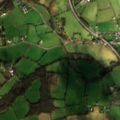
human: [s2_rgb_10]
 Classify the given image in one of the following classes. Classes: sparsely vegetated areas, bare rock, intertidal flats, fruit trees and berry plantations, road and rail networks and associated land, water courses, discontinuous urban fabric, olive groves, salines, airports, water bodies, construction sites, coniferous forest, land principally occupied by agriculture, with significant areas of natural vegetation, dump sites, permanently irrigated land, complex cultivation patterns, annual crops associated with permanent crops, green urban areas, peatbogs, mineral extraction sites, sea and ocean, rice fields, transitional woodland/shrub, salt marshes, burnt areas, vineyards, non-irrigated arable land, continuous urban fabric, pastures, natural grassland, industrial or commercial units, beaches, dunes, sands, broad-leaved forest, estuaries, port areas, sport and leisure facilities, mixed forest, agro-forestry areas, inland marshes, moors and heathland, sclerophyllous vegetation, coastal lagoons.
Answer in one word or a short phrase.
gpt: non-irrigated arable land, pastures